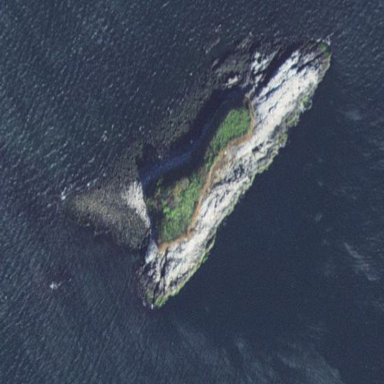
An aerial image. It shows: Islet located along the natural coastline.